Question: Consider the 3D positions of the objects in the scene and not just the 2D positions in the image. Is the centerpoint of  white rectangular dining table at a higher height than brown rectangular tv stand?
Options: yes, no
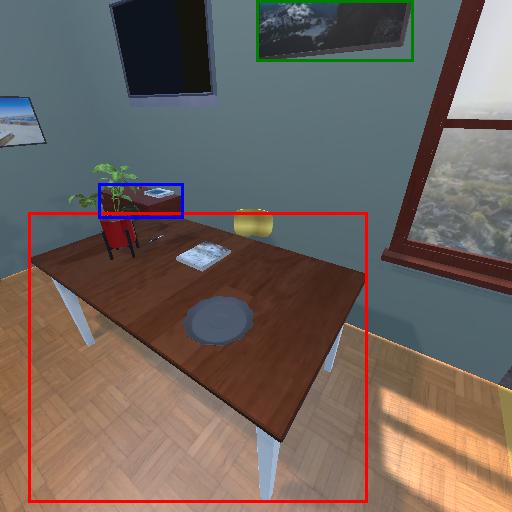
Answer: yes